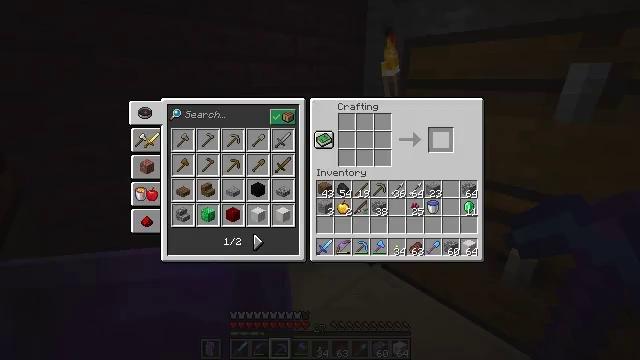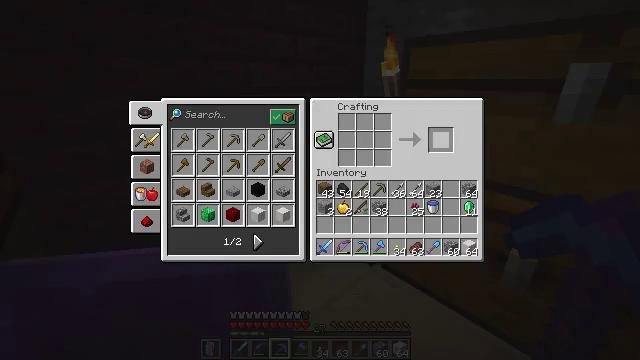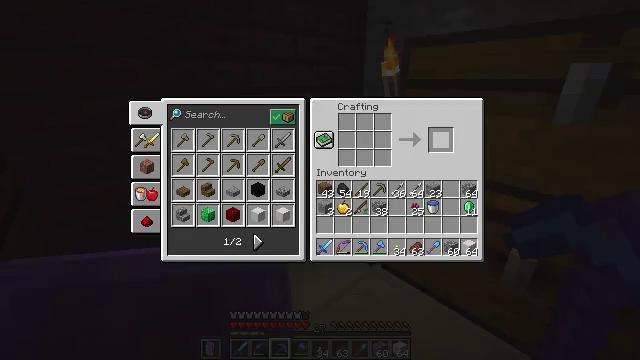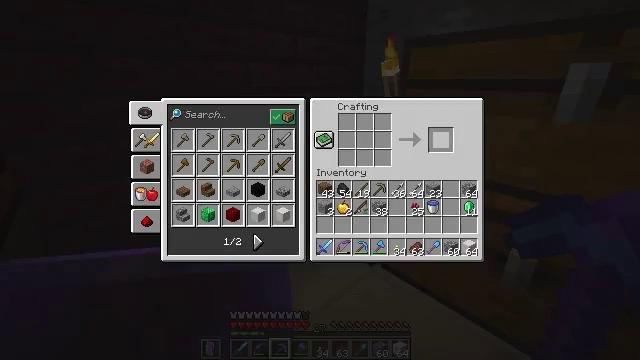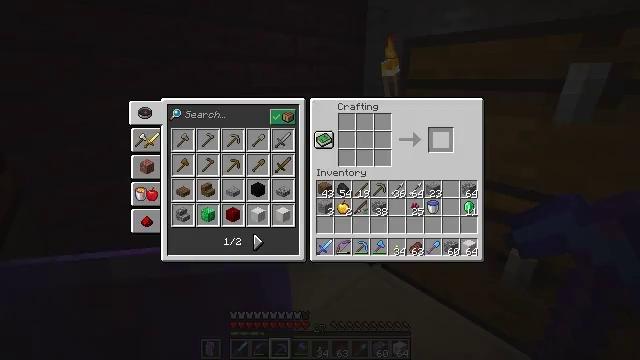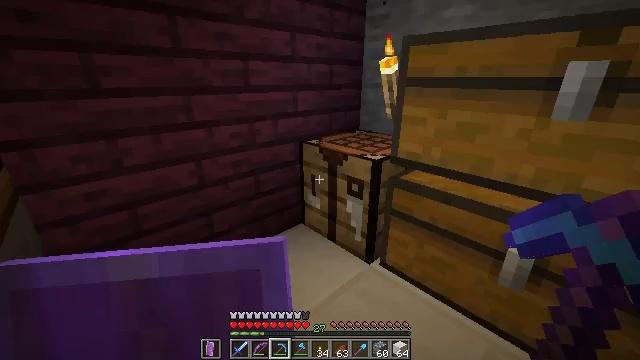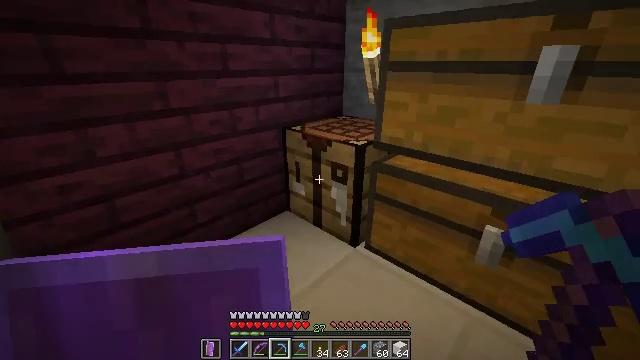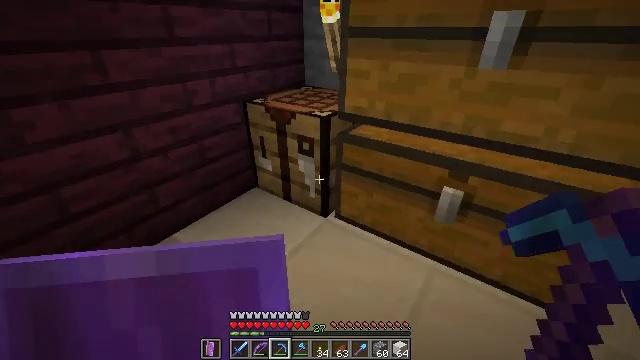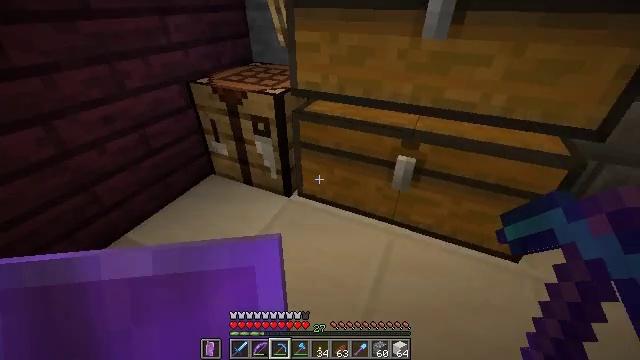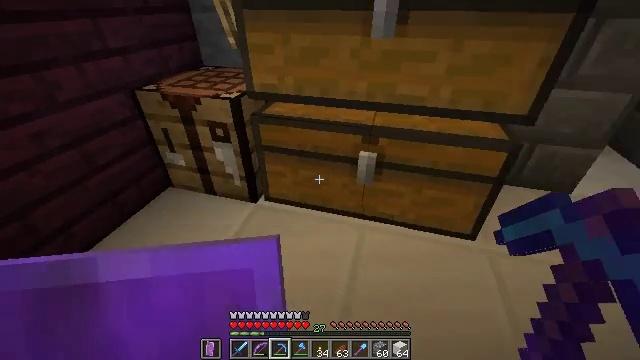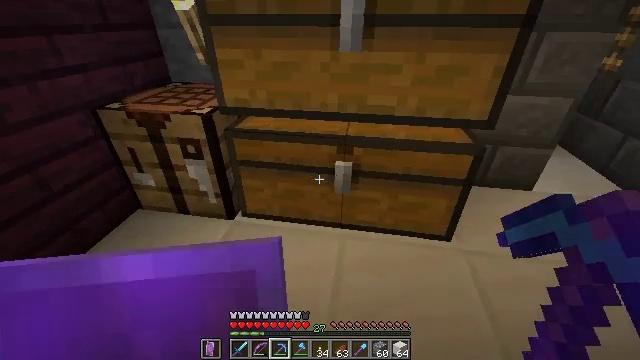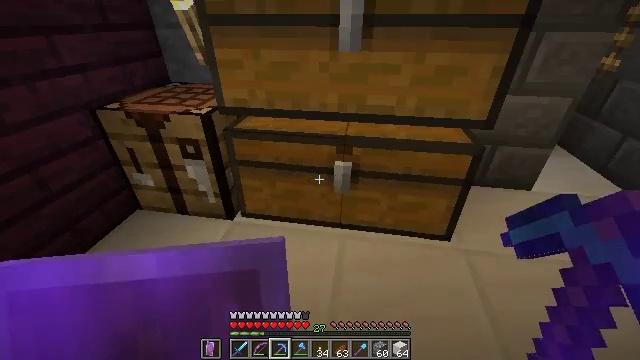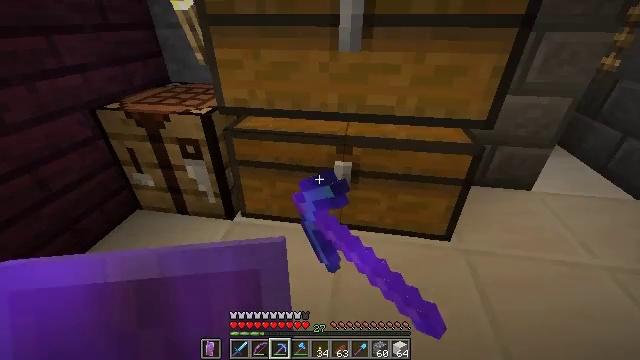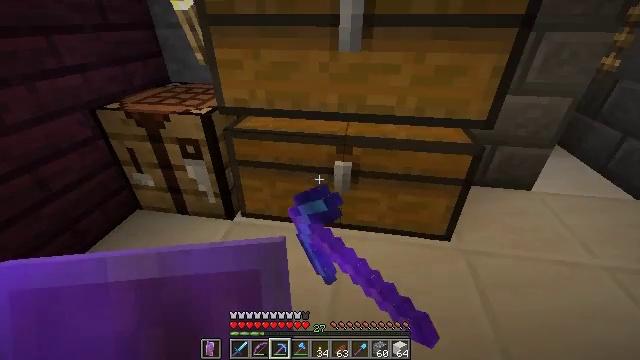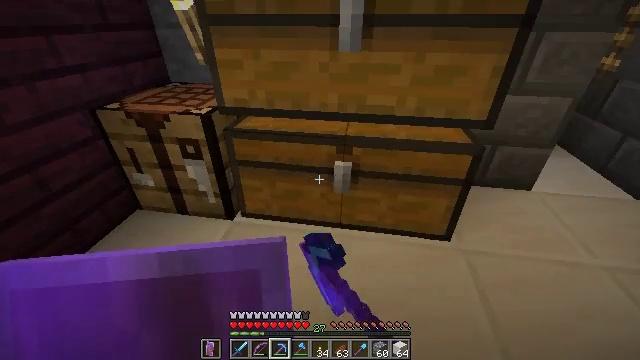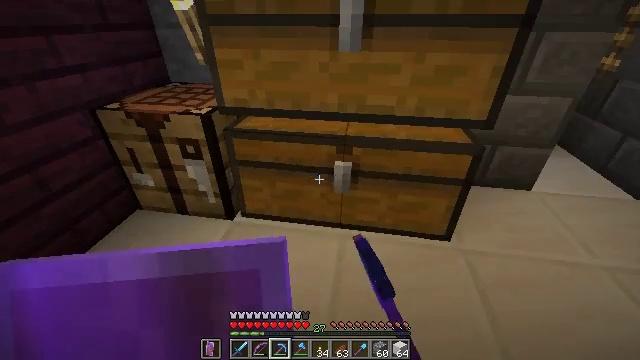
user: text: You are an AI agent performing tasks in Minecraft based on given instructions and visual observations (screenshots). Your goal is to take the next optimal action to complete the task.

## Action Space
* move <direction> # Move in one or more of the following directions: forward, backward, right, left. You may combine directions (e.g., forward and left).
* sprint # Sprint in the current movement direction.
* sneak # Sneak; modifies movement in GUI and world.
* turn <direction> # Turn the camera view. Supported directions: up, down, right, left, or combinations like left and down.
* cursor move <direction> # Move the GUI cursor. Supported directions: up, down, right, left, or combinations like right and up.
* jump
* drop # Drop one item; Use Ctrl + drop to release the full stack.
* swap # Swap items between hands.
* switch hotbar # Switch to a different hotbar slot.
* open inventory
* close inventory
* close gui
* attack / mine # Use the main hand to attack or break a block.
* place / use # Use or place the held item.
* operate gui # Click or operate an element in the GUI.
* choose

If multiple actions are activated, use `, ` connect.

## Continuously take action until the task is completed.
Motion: motion action
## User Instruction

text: Mine nether wart from its patch.
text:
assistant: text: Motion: sneak, open gui
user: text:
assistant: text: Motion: sneak
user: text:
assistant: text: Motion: no_op
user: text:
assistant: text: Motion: no_op
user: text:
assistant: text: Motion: no_op
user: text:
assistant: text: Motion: turn right and down, close gui
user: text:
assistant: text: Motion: turn right and down
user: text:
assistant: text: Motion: turn right and down
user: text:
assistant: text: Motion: turn right
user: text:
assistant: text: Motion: turn right and up
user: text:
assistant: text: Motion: use / place
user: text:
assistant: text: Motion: use / place
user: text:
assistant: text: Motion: no_op
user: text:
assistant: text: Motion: no_op
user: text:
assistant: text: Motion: no_op
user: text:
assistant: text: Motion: open gui
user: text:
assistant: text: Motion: no_op
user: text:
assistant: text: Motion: cursor move right
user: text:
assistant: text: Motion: sneak, cursor move right and down
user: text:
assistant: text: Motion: sneak, cursor move right and down
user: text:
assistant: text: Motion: sneak, cursor move down
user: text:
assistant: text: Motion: sneak, cursor move left and down
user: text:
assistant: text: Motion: sneak, cursor move down
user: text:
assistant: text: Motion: sneak
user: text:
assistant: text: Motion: sneak
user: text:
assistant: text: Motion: sneak
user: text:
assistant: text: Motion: sneak, operate gui
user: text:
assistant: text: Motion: sneak, operate gui
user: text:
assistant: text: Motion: sneak
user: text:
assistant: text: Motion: sneak